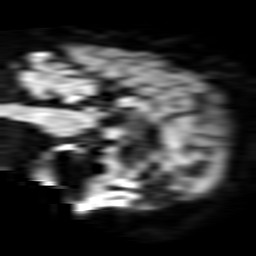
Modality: TRACE
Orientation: sagittal
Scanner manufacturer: philips
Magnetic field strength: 3 T
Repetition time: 3.087 s
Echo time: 0.076 s